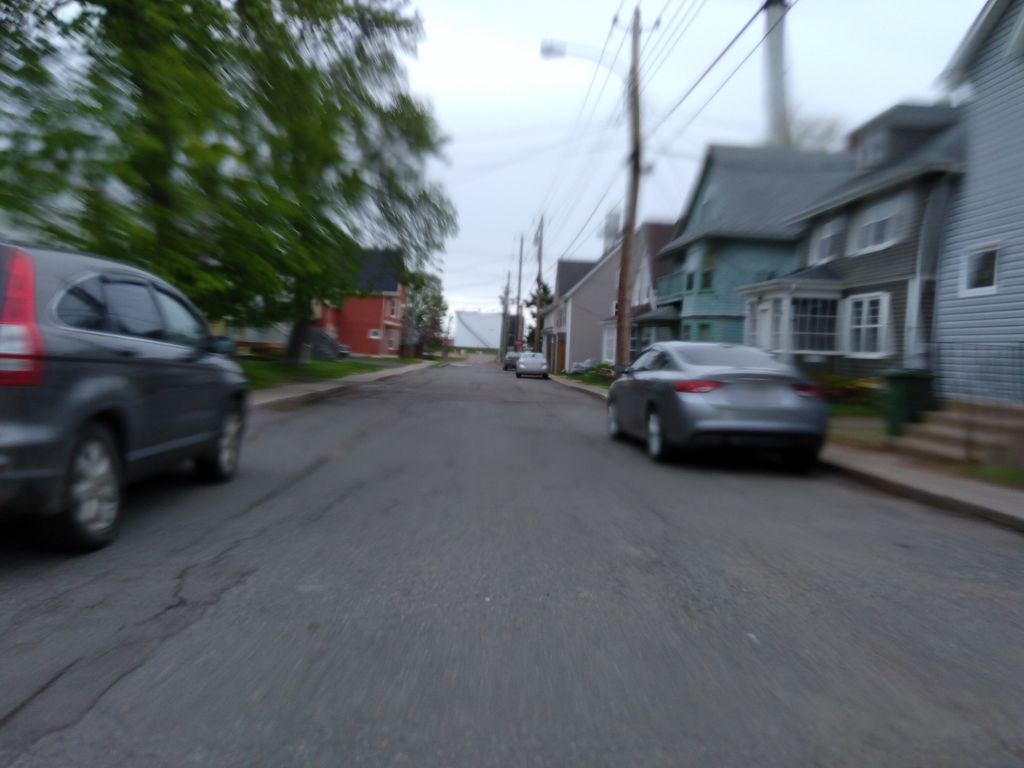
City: charlottetown